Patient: sex M, age 38
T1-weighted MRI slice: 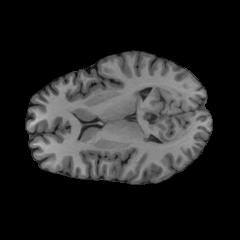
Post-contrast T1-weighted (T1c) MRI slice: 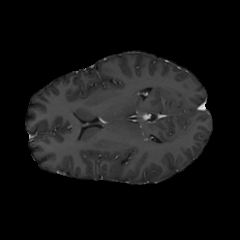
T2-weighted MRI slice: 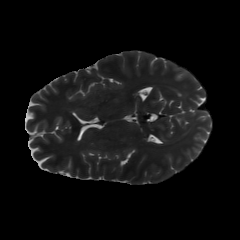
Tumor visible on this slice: no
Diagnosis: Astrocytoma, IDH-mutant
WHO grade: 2